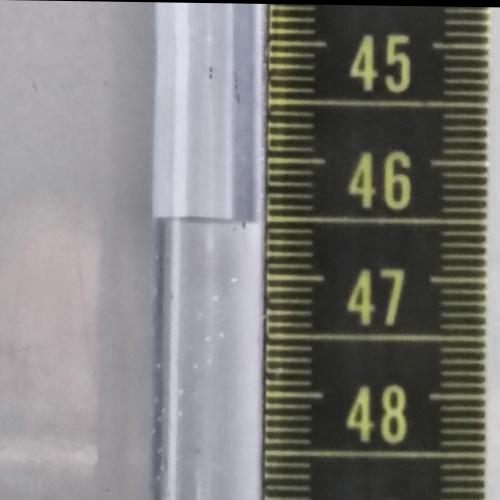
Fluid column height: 46.5 cm